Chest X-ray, AP view. Patient: 64 years old, sex M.
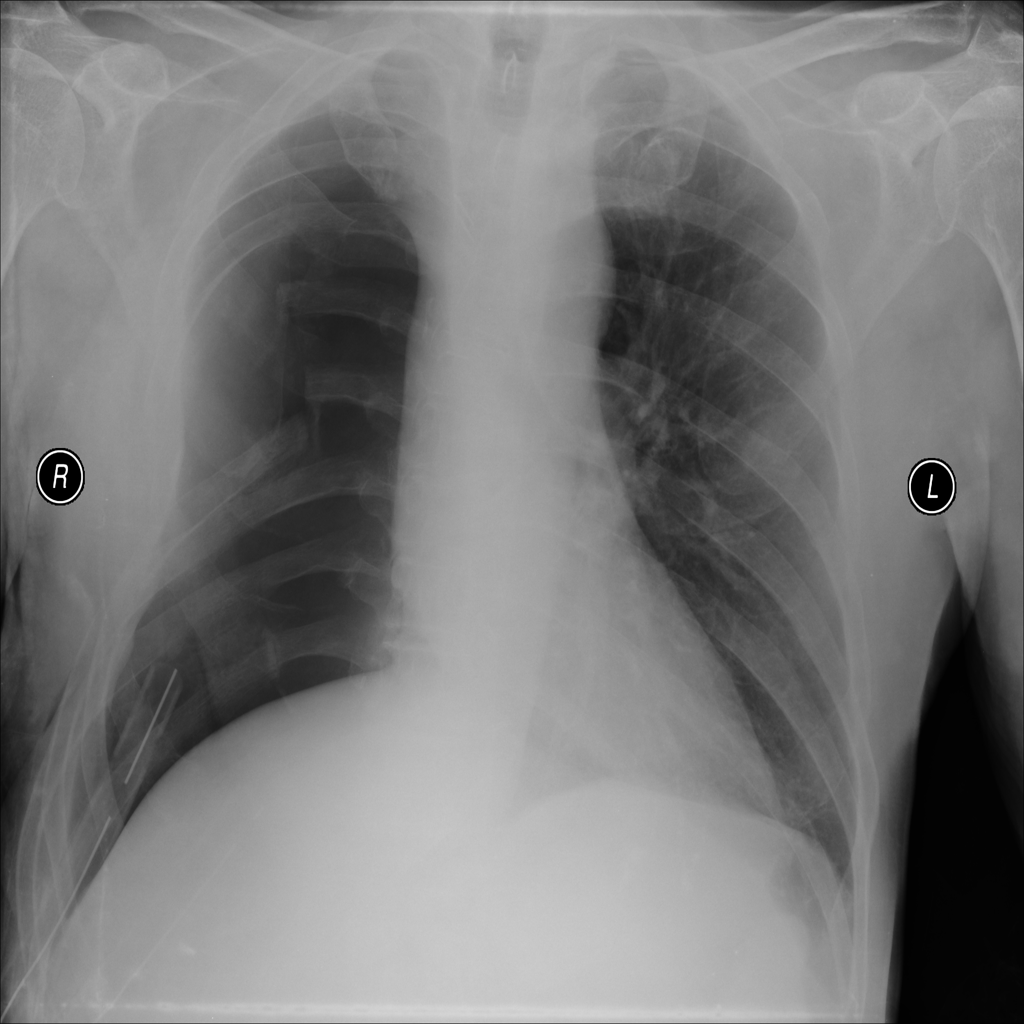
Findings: No Finding